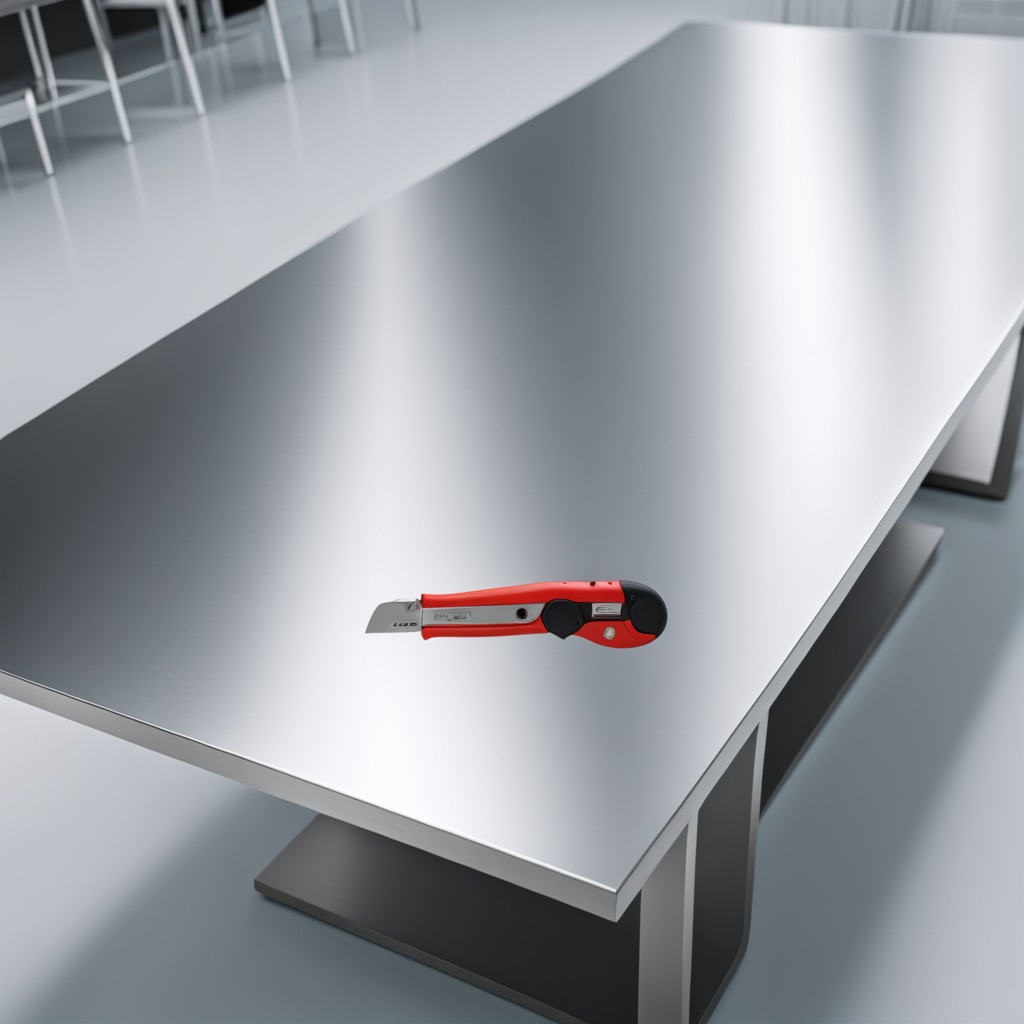
A utility knife is lying on the stainless steel table in a high-end prototyping lab.